Field crop: tomato
Growth stage: 2
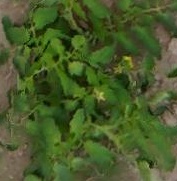
Species: tomato